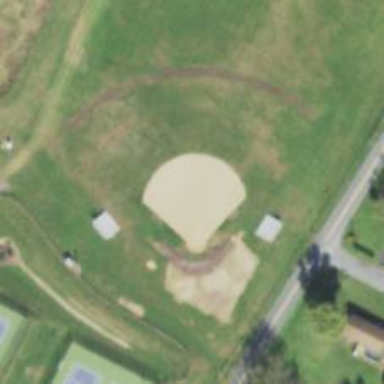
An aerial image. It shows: Softball pitch for leisure and sport activities.